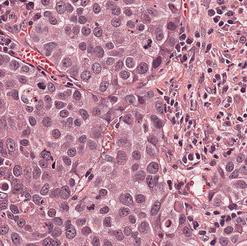
Tumor epithelial tissue: yes
Tumor-associated stroma tissue: yes
Normal tissue: no